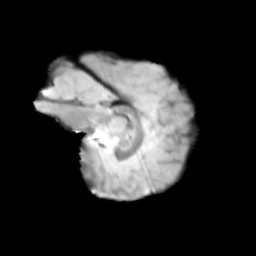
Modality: T2w
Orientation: sagittal
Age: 10
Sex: male
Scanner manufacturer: siemens
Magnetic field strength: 3 T
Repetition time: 3.8 s
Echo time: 0.07 s